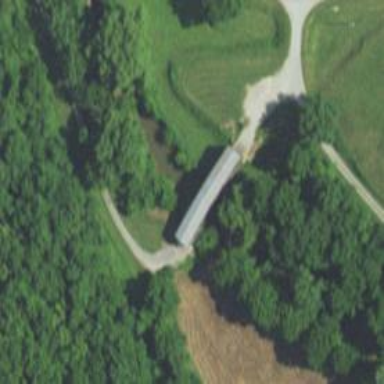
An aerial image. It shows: Covered footway on bridge.